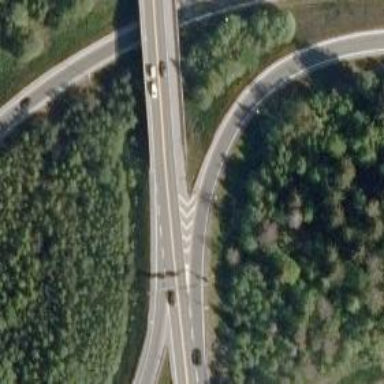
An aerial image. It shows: Motorway junction.